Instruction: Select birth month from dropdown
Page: traveler
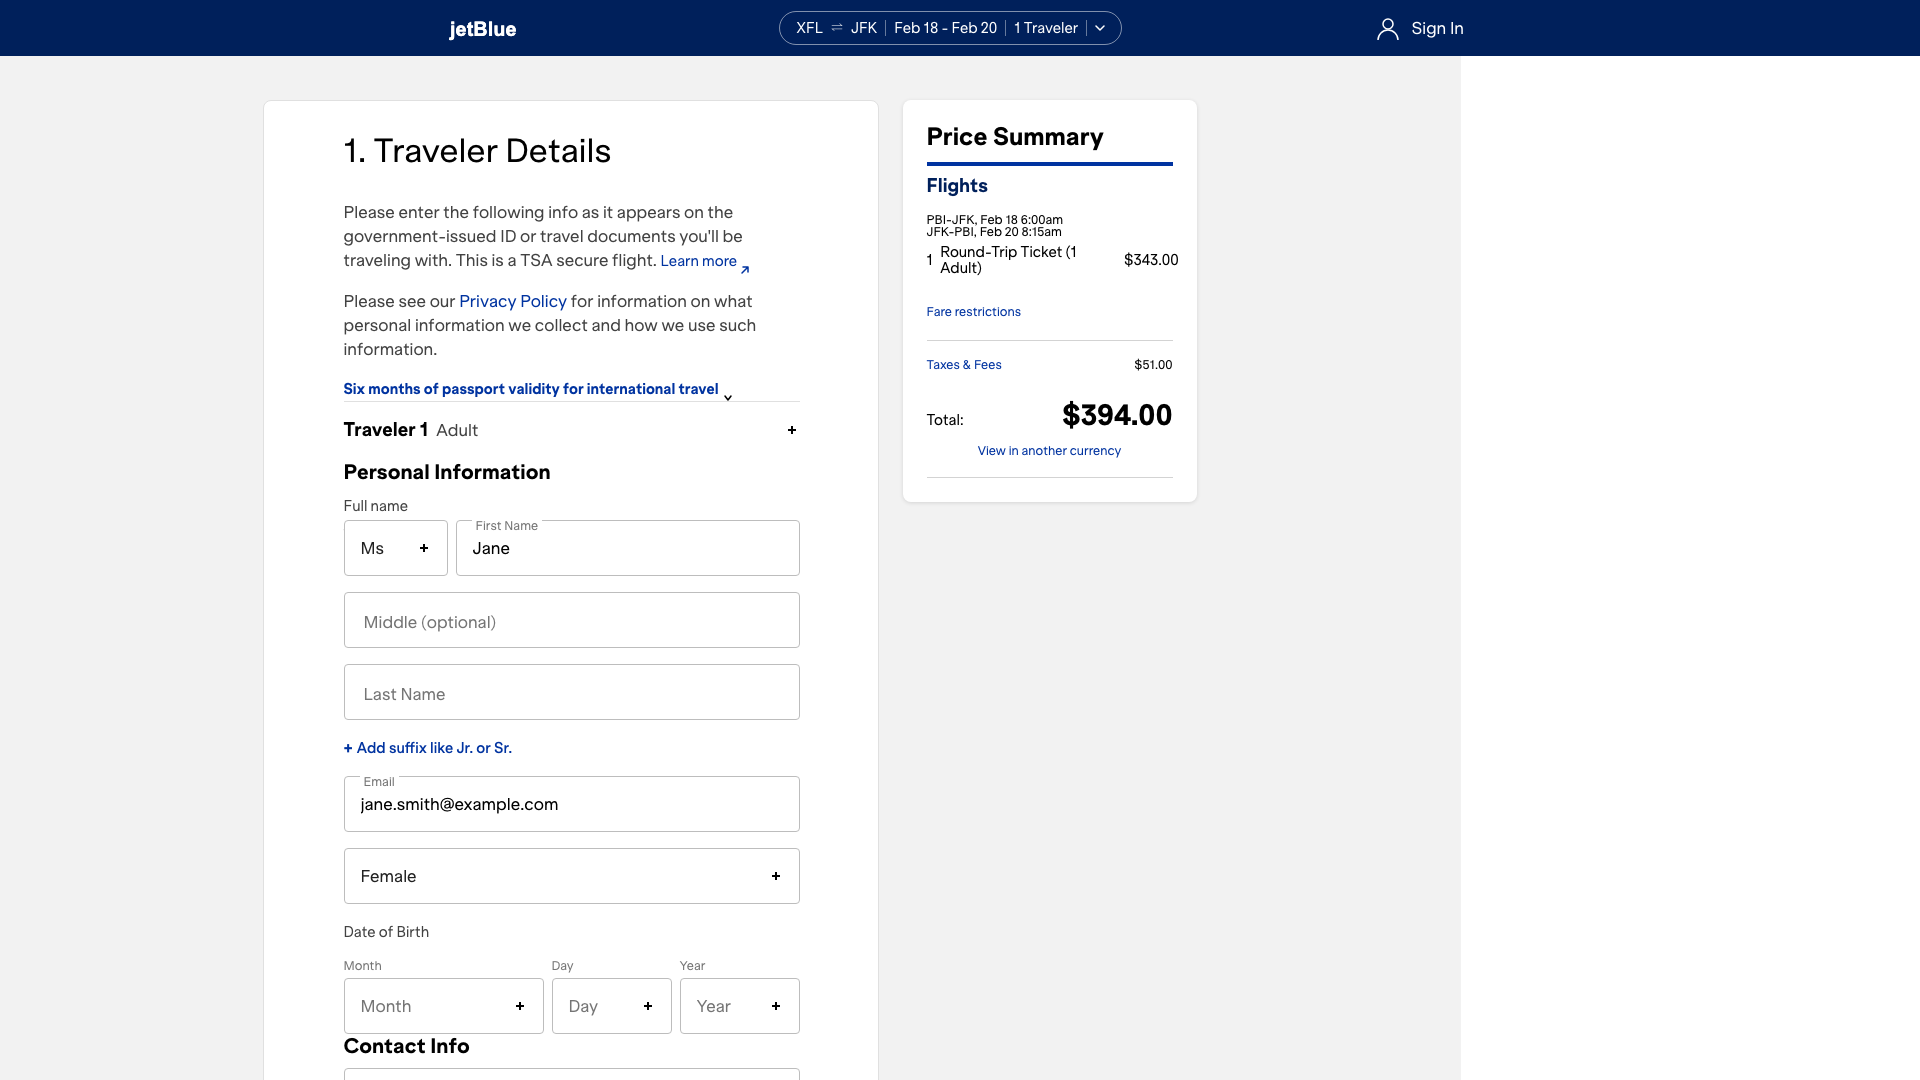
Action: click